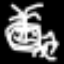
Label: square